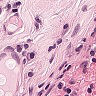
Metastatic tissue present: no